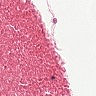
Metastatic tissue present: no